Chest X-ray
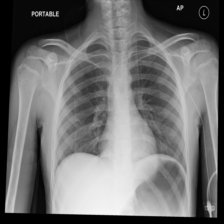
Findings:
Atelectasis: negative
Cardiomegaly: negative
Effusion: negative
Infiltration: negative
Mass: negative
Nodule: negative
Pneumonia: negative
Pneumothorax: negative
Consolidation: negative
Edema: negative
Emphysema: negative
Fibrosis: negative
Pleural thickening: negative
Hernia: negative